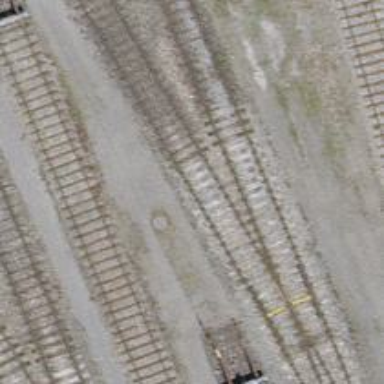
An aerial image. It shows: Rail yard with electrified contact lines for the trains.